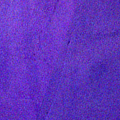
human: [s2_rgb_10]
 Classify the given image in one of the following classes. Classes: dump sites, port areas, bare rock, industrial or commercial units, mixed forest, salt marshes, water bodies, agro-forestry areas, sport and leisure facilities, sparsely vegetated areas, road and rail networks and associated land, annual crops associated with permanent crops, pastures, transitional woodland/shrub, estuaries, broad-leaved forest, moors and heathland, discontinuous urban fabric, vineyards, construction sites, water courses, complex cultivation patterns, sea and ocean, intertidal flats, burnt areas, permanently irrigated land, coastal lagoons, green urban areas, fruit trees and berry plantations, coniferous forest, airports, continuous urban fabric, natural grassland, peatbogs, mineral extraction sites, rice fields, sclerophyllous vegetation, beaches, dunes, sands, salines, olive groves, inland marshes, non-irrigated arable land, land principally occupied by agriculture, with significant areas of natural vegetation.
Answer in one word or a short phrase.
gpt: water bodies